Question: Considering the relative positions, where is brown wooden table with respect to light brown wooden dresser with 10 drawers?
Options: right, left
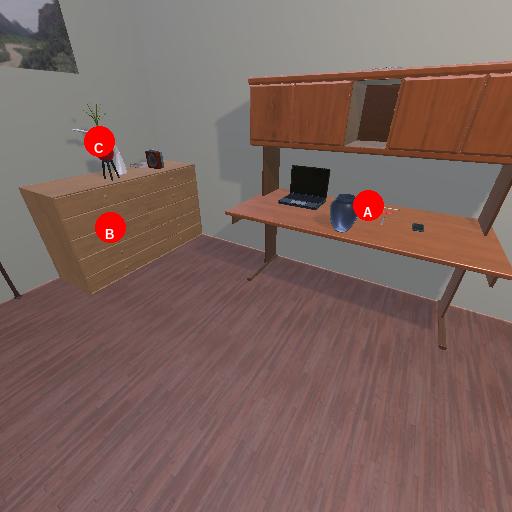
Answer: right